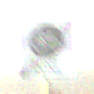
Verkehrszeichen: EndeFahrradzone
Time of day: SunriseSunset
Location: Outdoor (Nature)
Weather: PartlyCloudy
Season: NotSpecified
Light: Natural